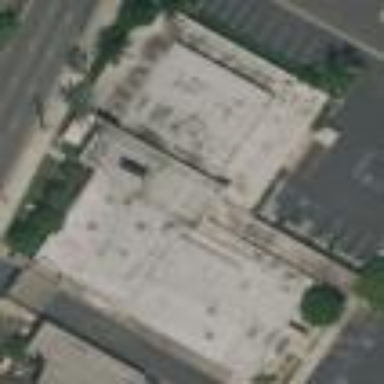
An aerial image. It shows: Commercial building.